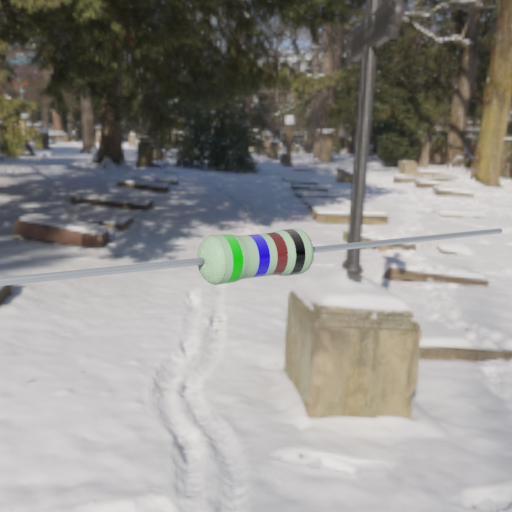
Resistor colour bands (in order): green, blue, brown, black